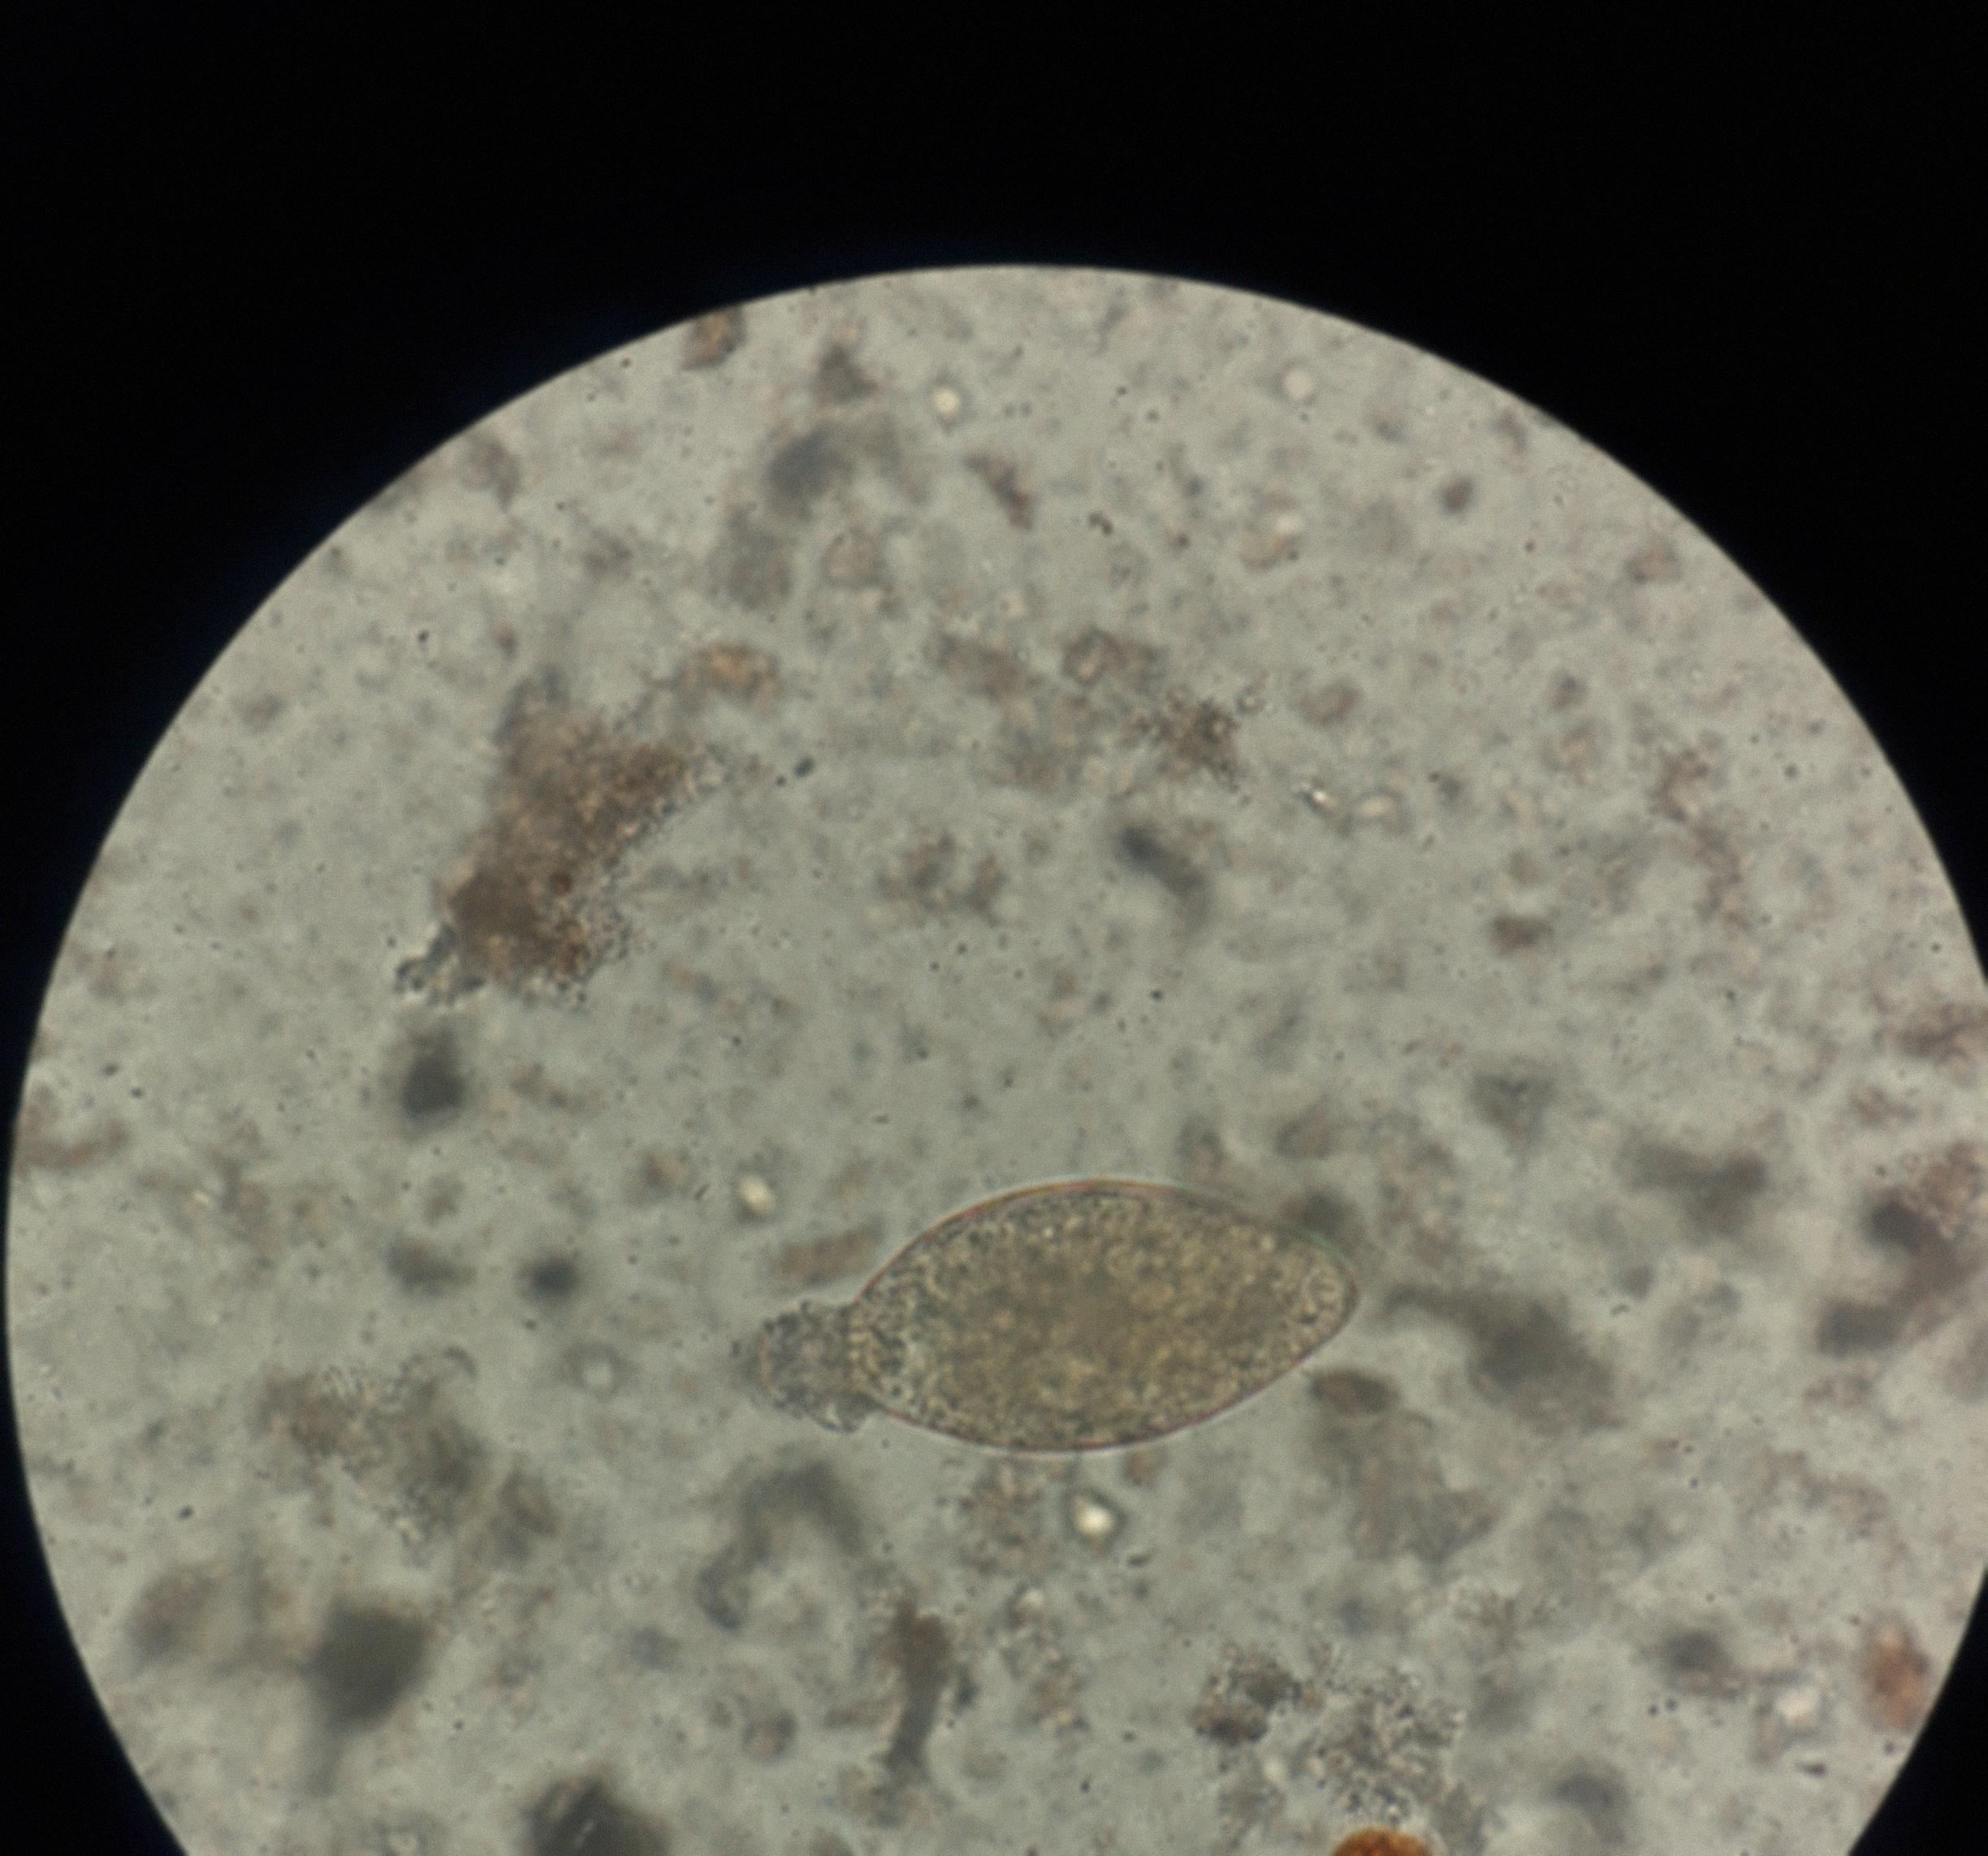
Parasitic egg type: Fasciolopsis buski